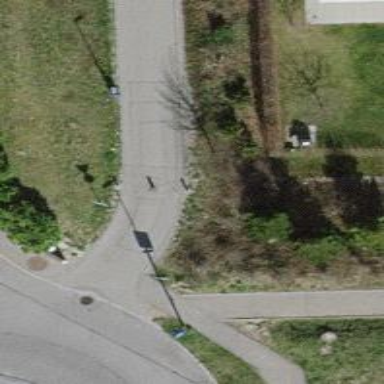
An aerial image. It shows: Bollard barrier.